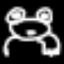
Label: frog